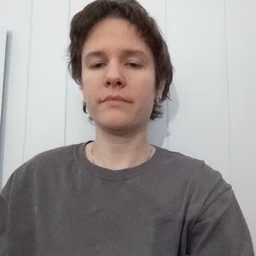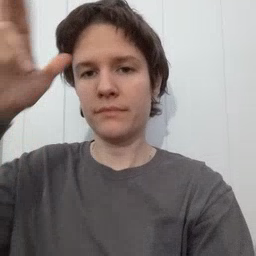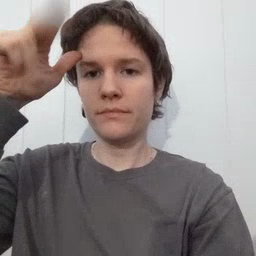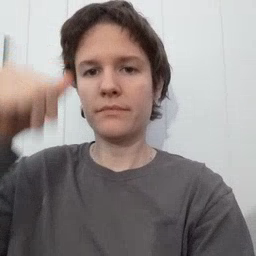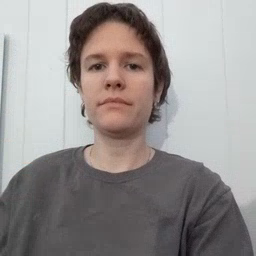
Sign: horse